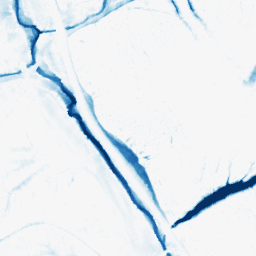
Category: morphological
Decomposition family: morphological_ellipse
Decomposition parameters: operation: closing
width: 20
height: 20
Upsampling method: edge_directed
Upsampling parameters: scale: 4
Upsampling scale: 4